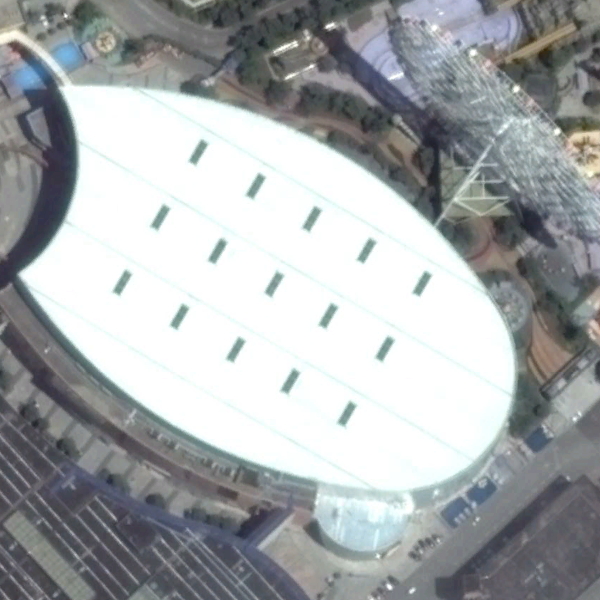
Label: Center